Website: lowes
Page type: review-order
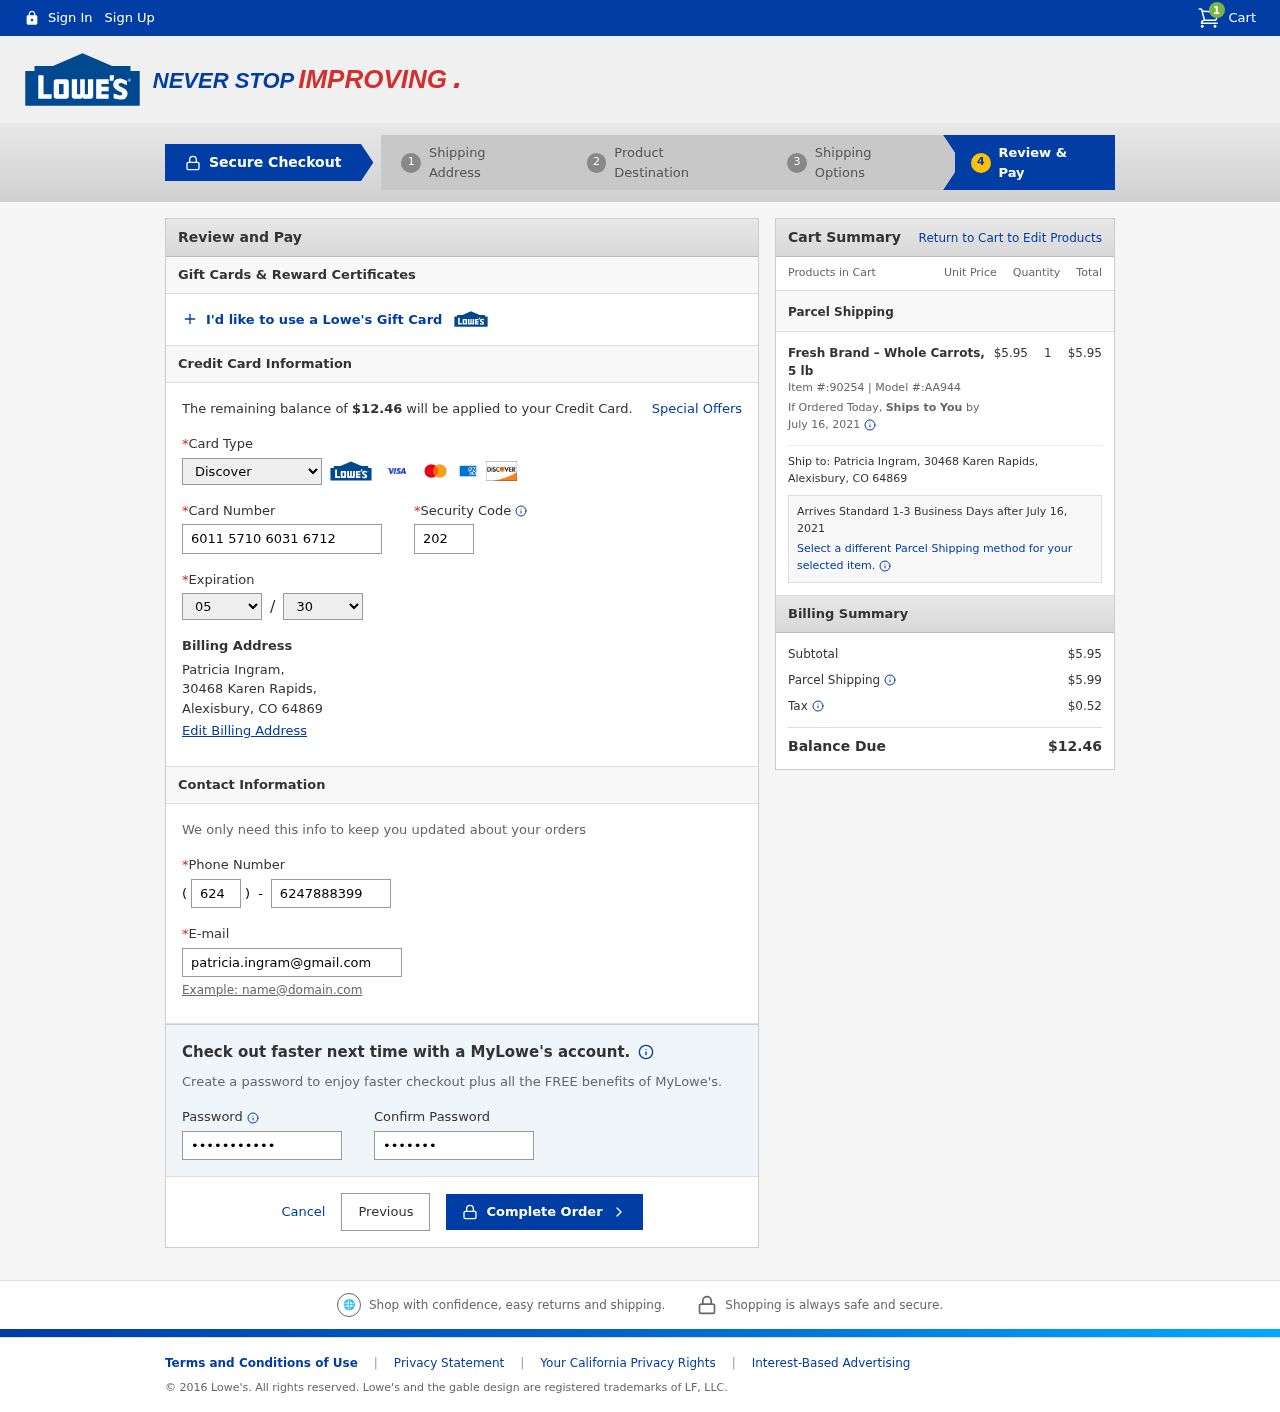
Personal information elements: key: PII_CARD_CVV
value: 202
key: PII_CARD_EXPIRY_MONTH
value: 05
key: PII_CARD_EXPIRY_YEAR
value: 30
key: PII_CARD_NUMBER
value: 6011 5710 6031 6712
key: PII_CARD_TYPE
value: Discover
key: PII_CITY
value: Alexisbury
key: PII_EMAIL
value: patricia.ingram@gmail.com
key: PII_FULLNAME
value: Patricia Ingram,
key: PII_PHONE
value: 6247888399
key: PII_PHONE_AREA
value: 624
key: PII_POSTCODE
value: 64869
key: PII_STATE_ABBR
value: CO
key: PII_STREET
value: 30468 Karen Rapids,
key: PII_FULLNAME2
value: Patricia Ingram
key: PII_STREET2
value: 30468 Karen Rapids
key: PII_CITY_STATE_ZIP2
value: Alexisbury, CO 64869
Product elements: key: PRODUCT1_NAME
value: Fresh Brand – Whole Carrots, 5 lb
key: PRODUCT1_PRICE
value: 5.95
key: PRODUCT1_QUANTITY
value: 1
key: PRODUCT1_ITEM_NUMBER
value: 90254
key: PRODUCT1_MODEL_NUMBER
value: AA944
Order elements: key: ORDER_NUM_ITEMS
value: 1
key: ORDER_TOTAL
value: $12.46
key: ORDER_SHIPPING_DATE
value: July 16, 2021
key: ORDER_SUBTOTAL
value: $5.95
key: ORDER_SHIPPING_DATE2
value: July 16, 2021
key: ORDER_SUBTOTAL2
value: $5.95
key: ORDER_SHIPPING_COST
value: $5.99
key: ORDER_TAX
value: $0.52